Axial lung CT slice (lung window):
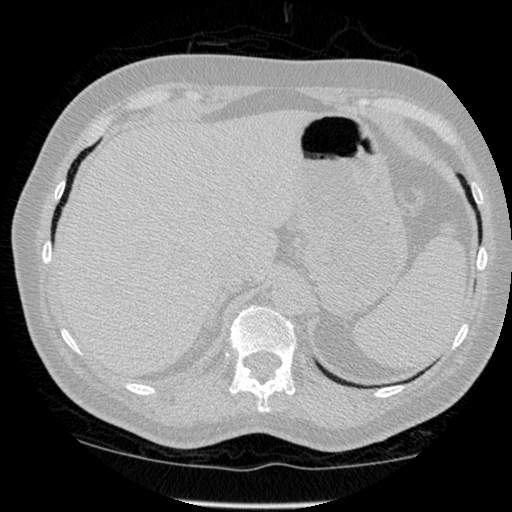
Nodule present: no